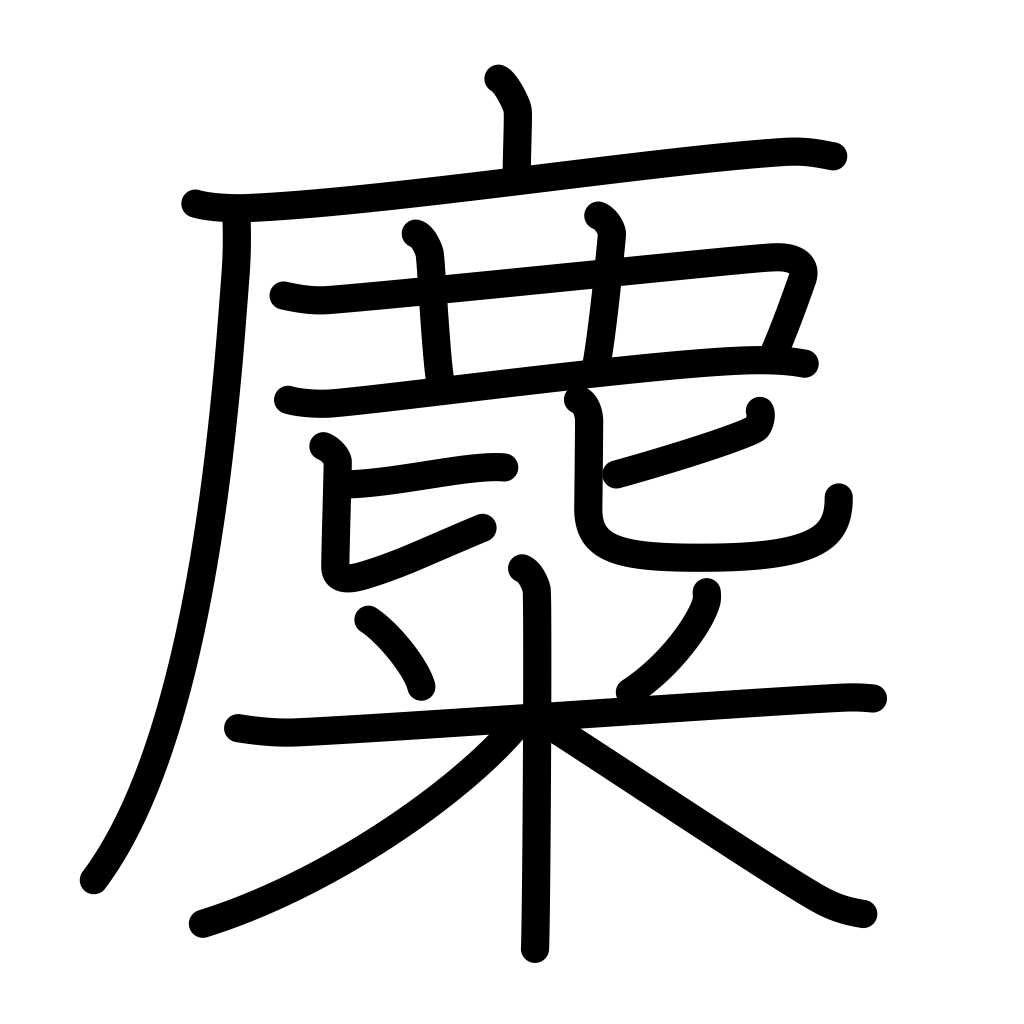
Meaning: reindeer